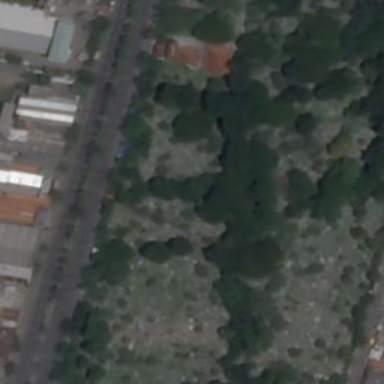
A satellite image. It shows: Cemetery.